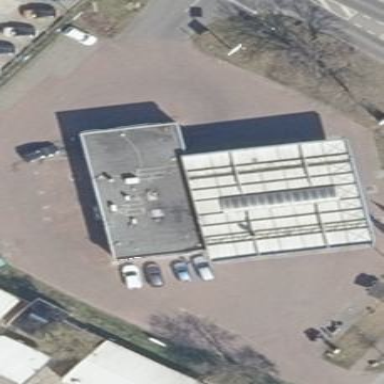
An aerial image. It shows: View of roof of building.